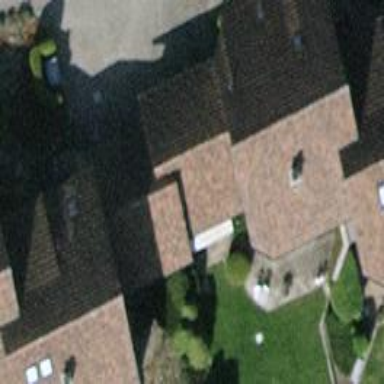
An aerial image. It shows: Group of garages.